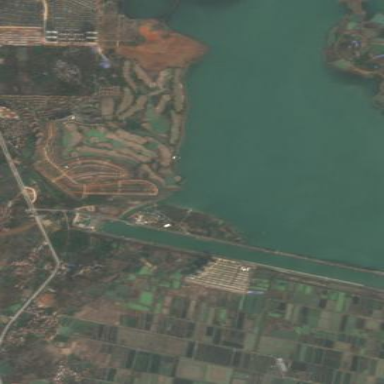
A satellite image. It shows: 18-hole golf course as part of the leisure land designated for golfing.